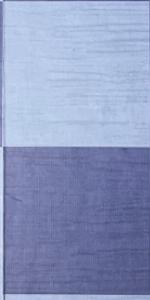
Label: Empty